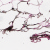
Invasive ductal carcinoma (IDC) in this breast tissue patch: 0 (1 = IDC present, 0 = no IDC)